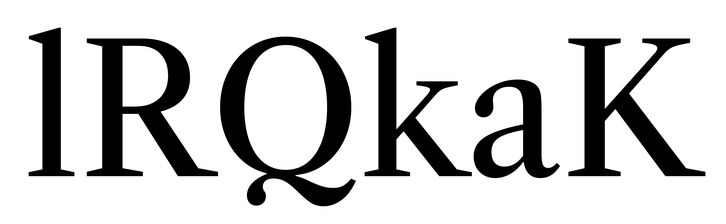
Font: LibreCaslonText_Regular